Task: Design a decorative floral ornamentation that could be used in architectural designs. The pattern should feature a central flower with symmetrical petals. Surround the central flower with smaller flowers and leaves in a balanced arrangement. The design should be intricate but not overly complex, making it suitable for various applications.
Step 1:
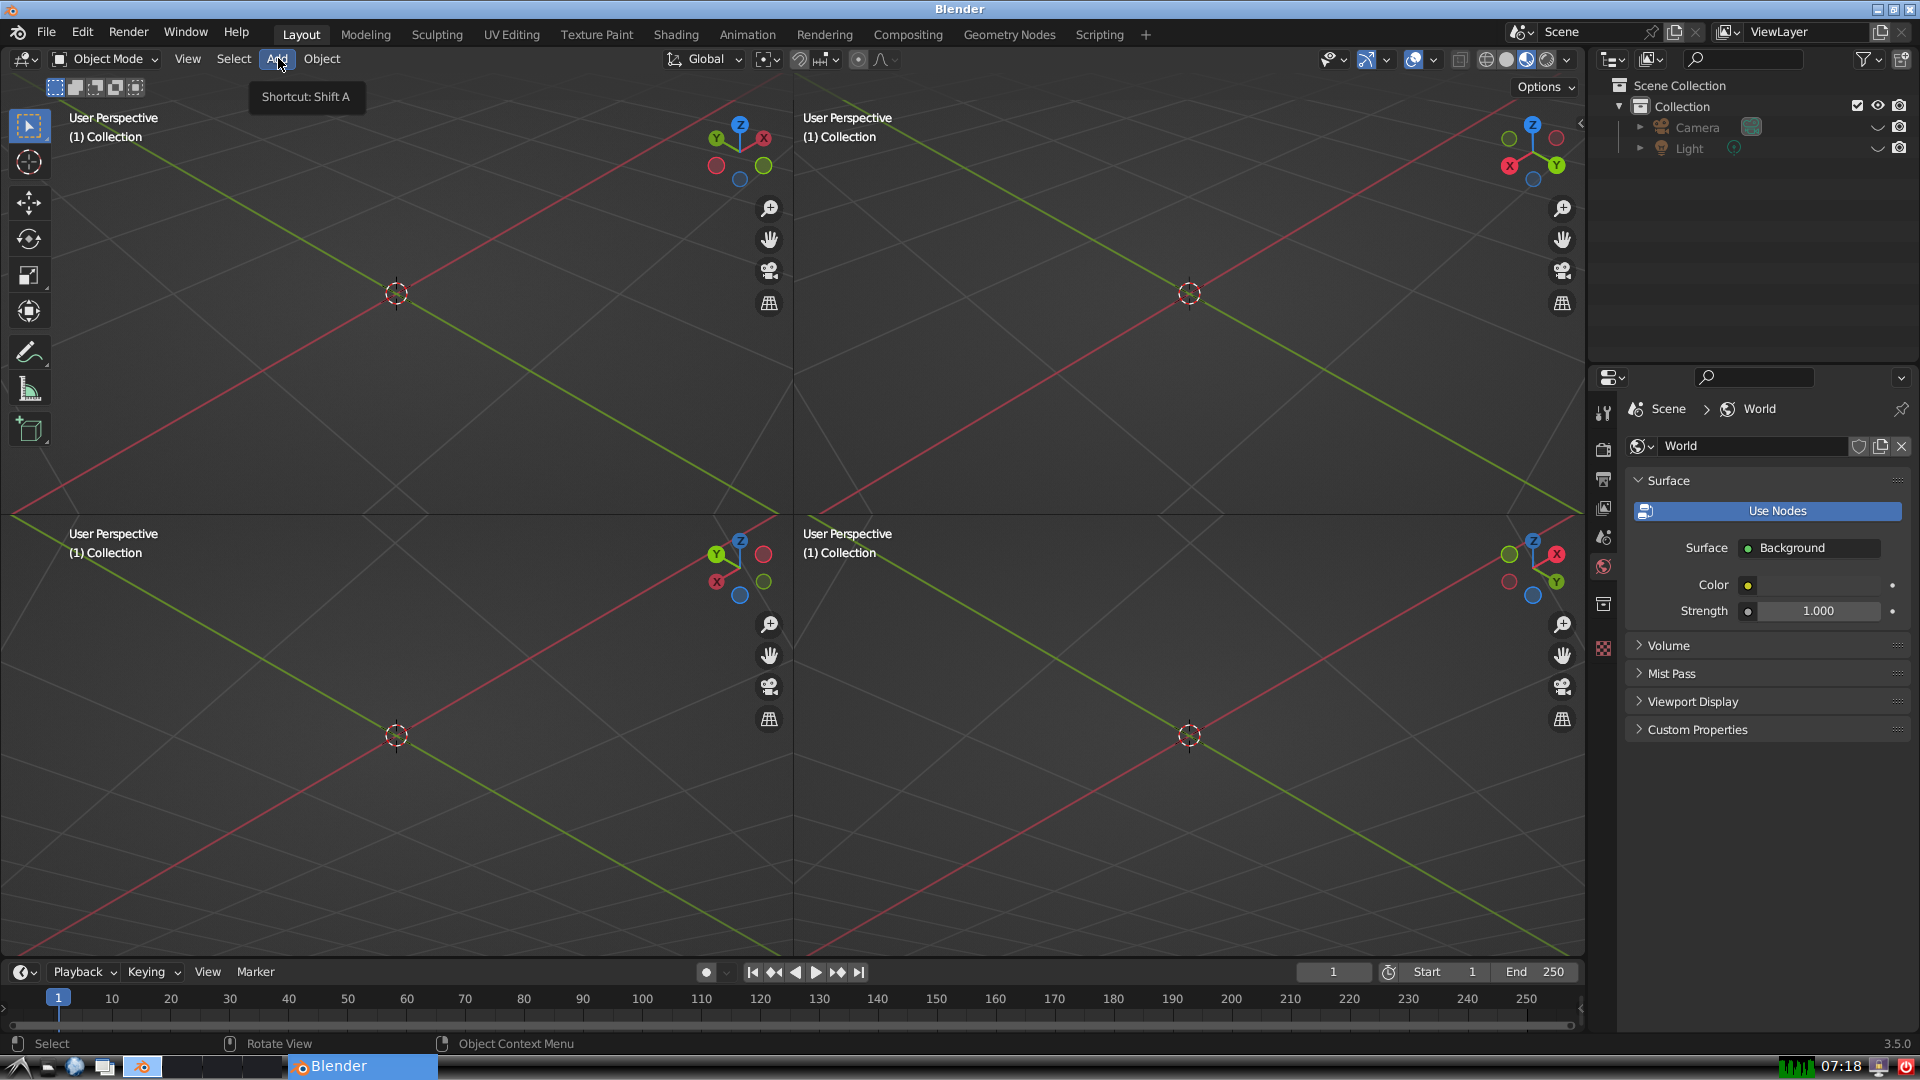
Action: click: no